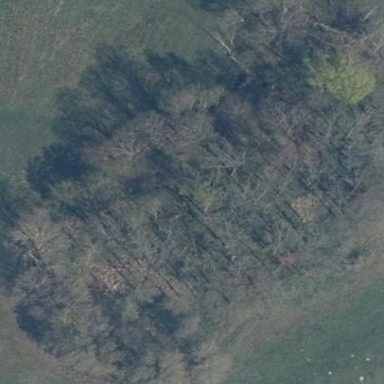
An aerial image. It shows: Forest area.